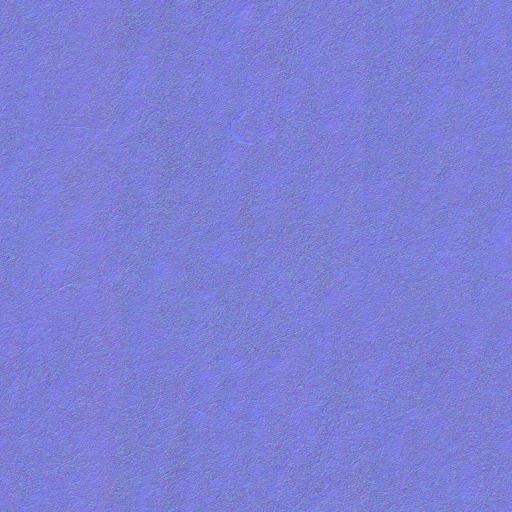
fabric grey rough